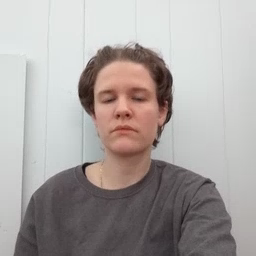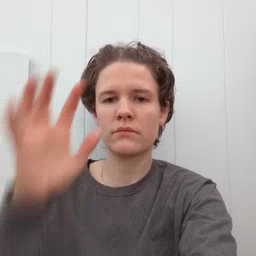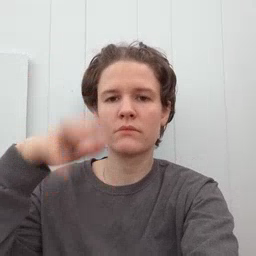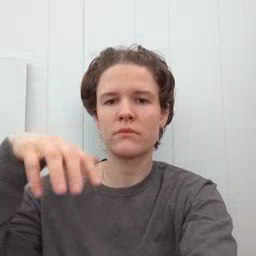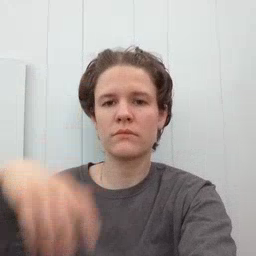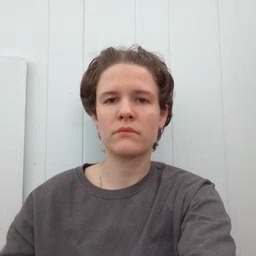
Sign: rain